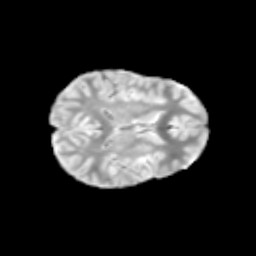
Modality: T2w
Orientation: axial
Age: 10
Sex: female
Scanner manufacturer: siemens
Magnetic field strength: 3 T
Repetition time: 3.8 s
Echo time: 0.07 s